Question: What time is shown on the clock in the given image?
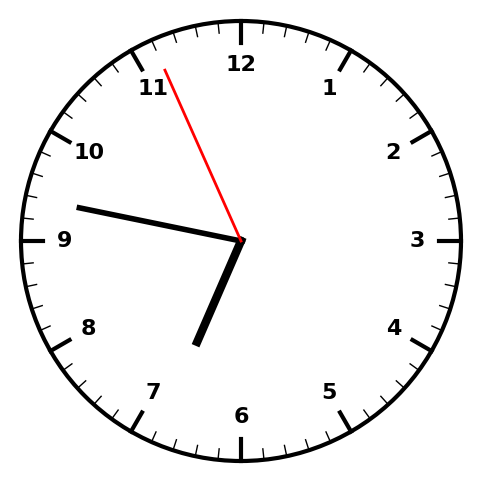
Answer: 06:46:56